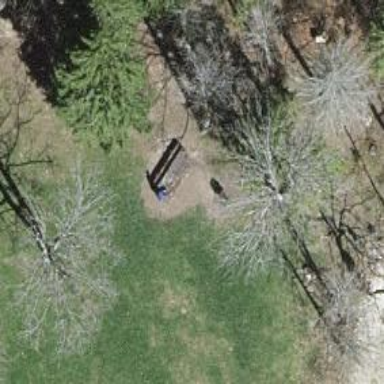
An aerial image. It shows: Picnic table located in leisure land area.